Field crop: maize
Growth stage: 2
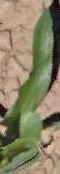
Species: maize